Field crop: maize
Growth stage: 2
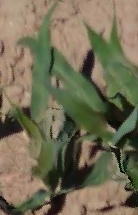
Species: maize